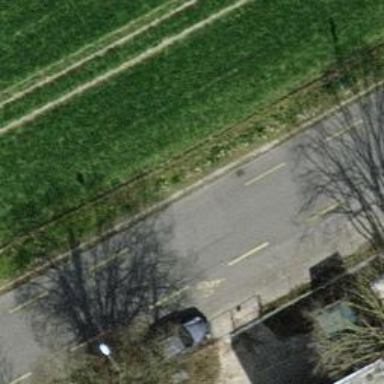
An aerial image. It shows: Unclassified road with advisory cycle lane made of asphalt.